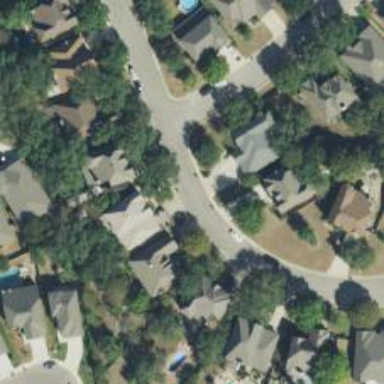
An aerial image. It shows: Residential road.